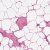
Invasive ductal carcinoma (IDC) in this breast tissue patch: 0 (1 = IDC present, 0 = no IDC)